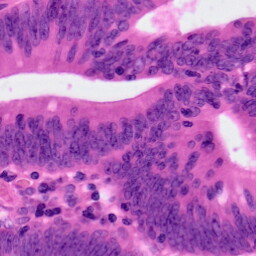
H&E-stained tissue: Colon